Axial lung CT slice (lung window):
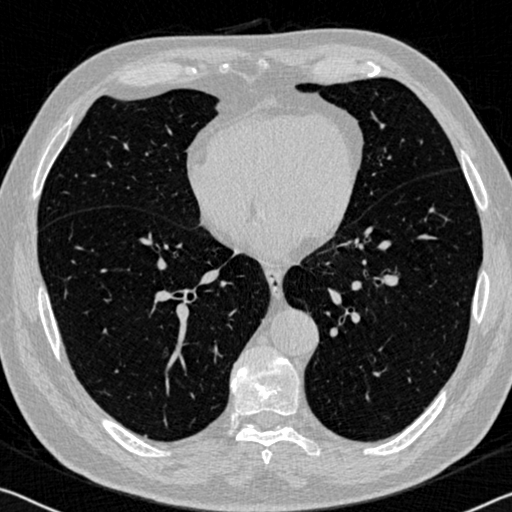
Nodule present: no